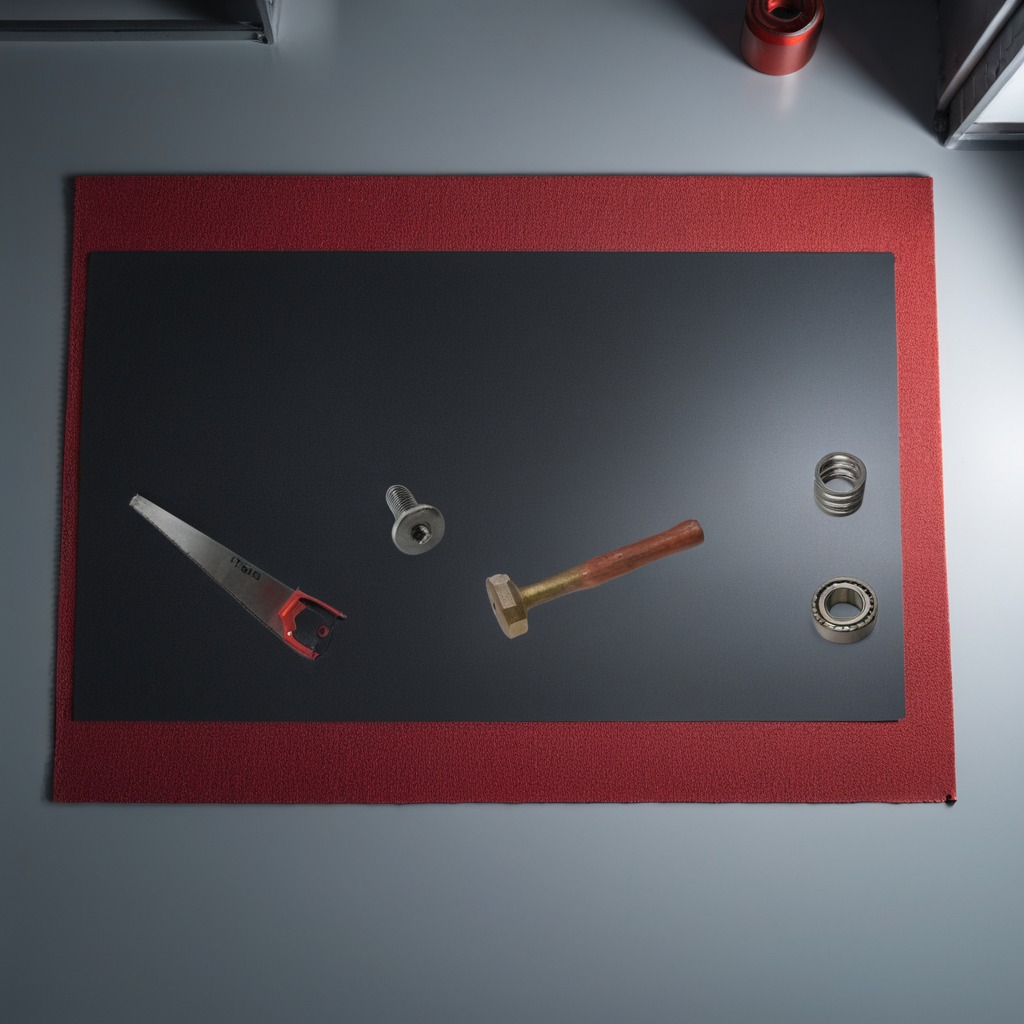
A ball bearing, a machine screw, a hammer, a coiled metal spring, and a handheld metal saw are lying on the clean granite tabletop.